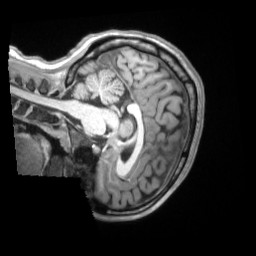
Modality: T1w
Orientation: sagittal
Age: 20
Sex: female
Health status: ill
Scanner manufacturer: siemens
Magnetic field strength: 3 T
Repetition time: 2.2 s
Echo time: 0.00157 s